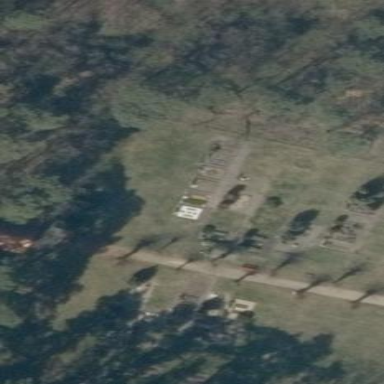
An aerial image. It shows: Cemetery.